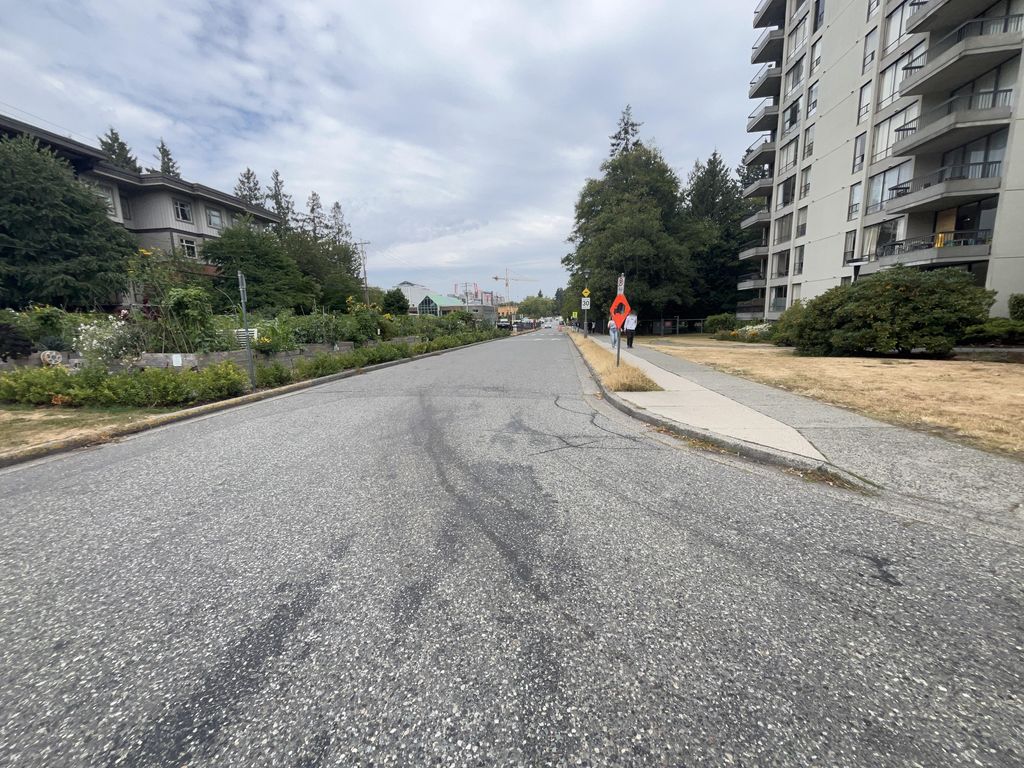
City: vancouver